Interaction volume radius: 5 \u00c5
Interaction volume height: 30 \u00c5
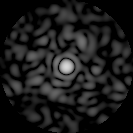
Disorder parameter: 0.8121